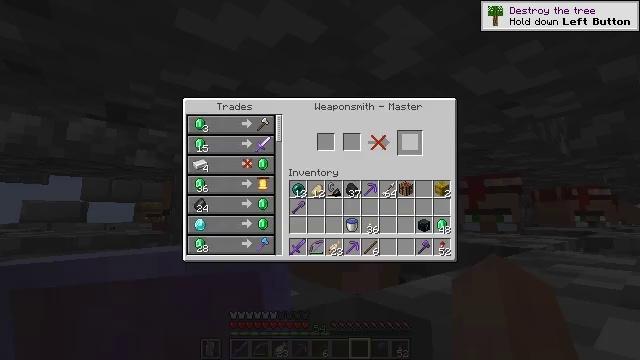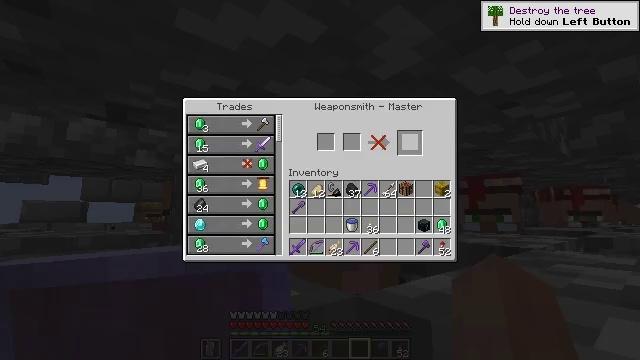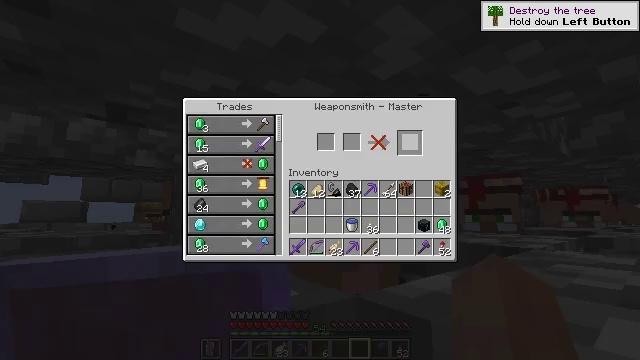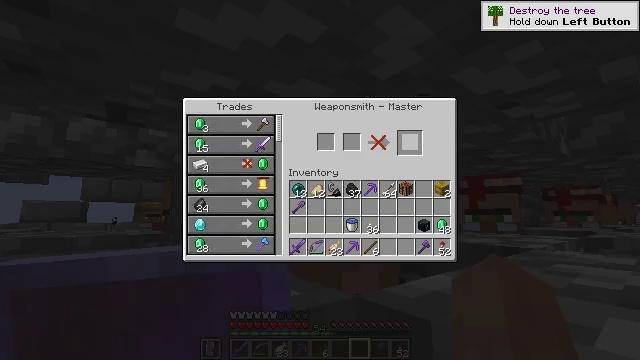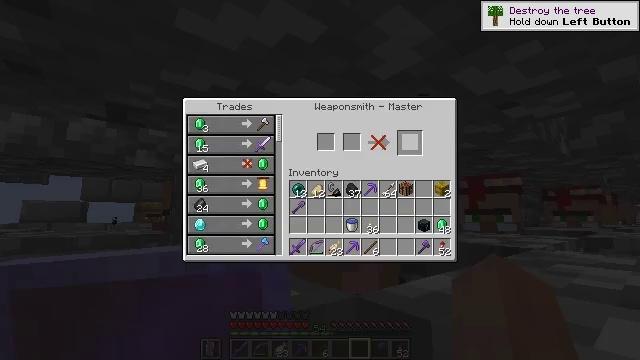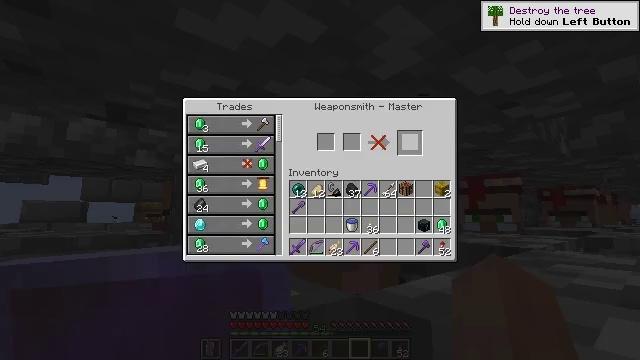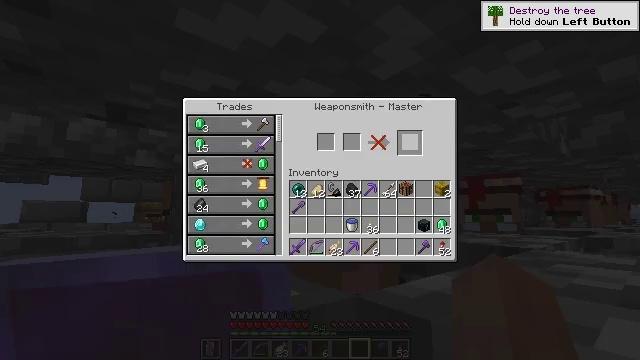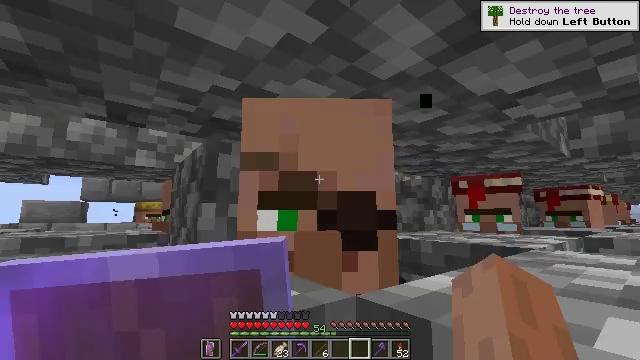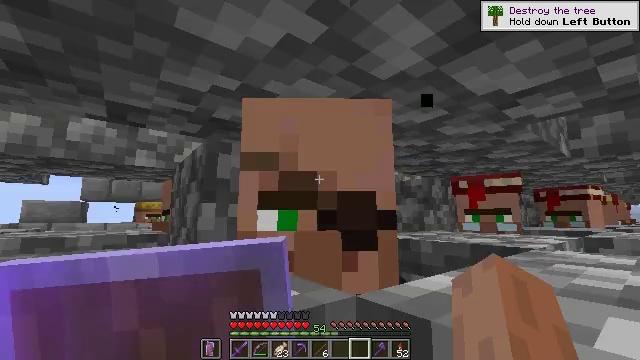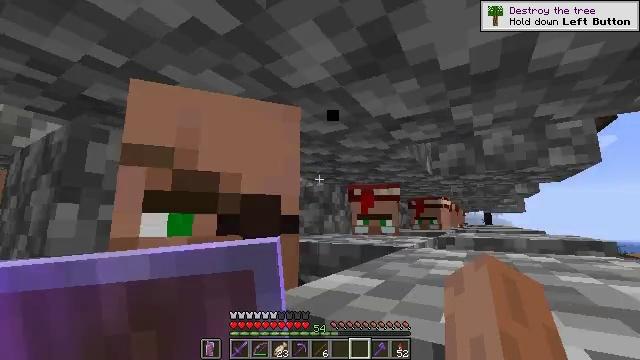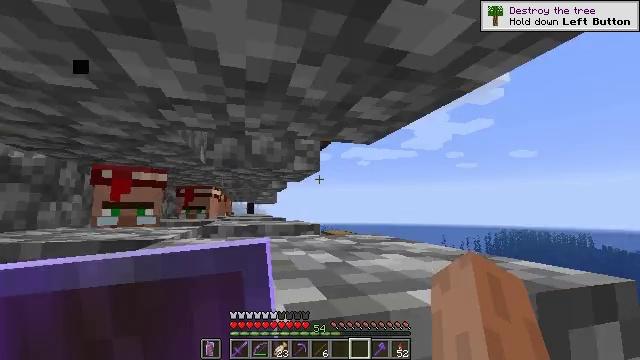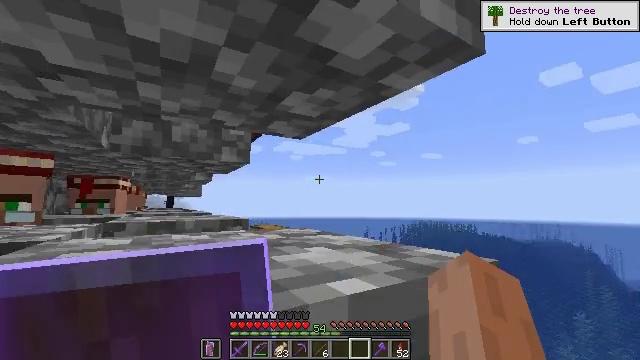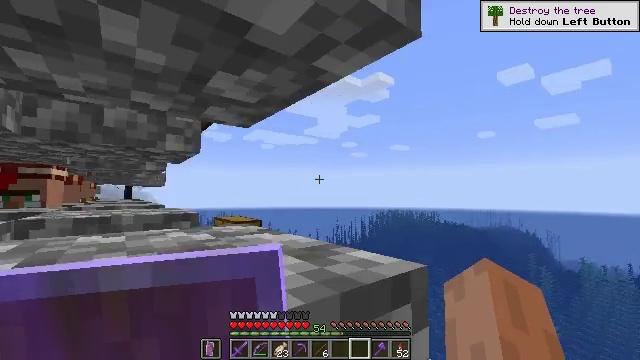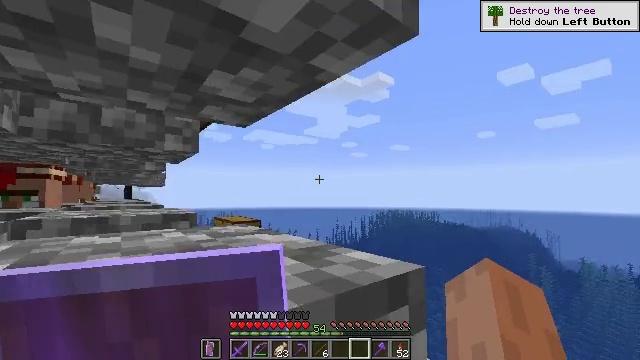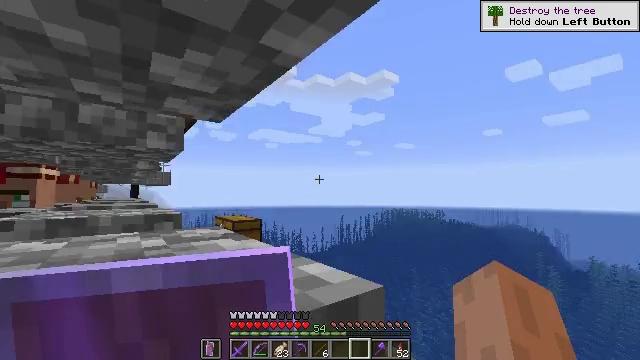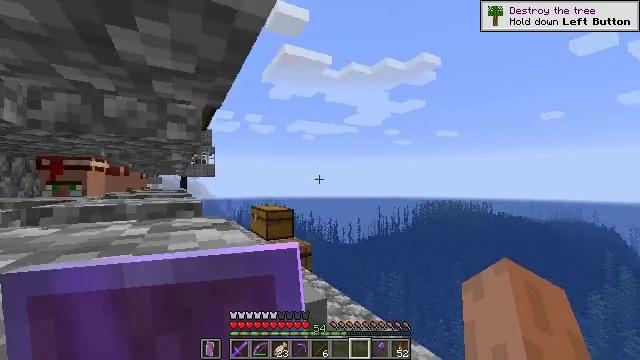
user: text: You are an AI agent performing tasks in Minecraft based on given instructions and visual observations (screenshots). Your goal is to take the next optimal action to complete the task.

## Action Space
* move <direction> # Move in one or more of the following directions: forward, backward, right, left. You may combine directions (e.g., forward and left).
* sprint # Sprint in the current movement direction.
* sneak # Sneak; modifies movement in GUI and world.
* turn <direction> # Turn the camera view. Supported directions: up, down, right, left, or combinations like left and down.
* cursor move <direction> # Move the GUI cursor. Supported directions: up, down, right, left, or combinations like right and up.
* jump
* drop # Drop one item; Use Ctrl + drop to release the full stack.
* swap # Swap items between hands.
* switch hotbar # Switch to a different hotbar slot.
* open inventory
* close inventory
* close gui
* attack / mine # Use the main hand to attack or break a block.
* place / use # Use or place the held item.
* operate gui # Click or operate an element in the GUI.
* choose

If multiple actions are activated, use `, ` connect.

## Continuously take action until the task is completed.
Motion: motion action
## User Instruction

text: Create a lantern at the crafting table.
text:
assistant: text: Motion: sneak, attack / mine
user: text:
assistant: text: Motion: sneak, attack / mine
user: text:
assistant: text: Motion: sneak, attack / mine
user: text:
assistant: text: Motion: attack / mine
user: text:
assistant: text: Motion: no_op
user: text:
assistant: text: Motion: no_op
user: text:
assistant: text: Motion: no_op
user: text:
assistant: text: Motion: no_op
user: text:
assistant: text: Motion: turn right
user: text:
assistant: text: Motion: move forward, turn right and down
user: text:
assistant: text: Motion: move forward, turn right and down
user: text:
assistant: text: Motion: move forward, turn right and down
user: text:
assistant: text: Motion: move forward and move right
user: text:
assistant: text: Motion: move forward and move right, turn left
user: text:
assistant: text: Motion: move forward and move right, turn left and down
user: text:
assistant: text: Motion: move forward and move right, turn left and down
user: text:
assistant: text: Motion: move forward and move right, turn left and down
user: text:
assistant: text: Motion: move forward, turn left and down
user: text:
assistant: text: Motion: move forward, turn left and down
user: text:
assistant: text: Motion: move forward, turn left and down
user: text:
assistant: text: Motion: move forward, turn left
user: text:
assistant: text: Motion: move forward
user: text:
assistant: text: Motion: move forward
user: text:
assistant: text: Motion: move forward
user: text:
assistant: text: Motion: move forward
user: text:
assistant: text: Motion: move forward
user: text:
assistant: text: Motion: move forward
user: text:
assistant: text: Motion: move forward
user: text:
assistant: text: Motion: move forward
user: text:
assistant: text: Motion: move forward